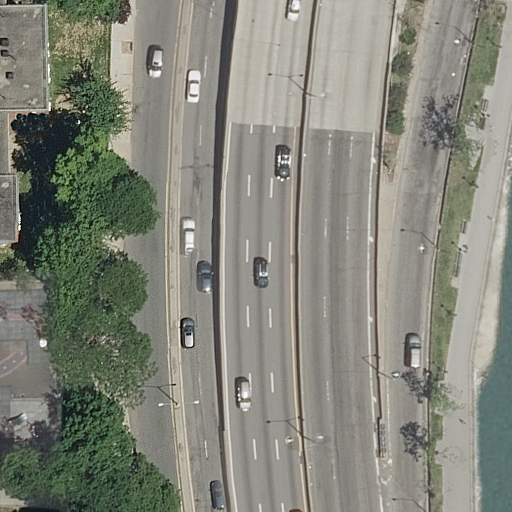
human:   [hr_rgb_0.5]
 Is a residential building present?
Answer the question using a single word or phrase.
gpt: yes

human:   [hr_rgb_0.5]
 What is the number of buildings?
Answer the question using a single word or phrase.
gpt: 1

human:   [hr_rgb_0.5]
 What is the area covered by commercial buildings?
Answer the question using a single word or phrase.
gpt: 0m2

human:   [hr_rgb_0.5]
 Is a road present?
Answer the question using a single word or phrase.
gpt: yes

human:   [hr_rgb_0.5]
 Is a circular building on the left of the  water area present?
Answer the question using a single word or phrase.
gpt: no

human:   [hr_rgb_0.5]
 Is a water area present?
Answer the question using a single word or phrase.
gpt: yes

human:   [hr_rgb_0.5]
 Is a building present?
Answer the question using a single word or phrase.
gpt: yes

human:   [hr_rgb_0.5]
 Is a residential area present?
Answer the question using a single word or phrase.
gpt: yes

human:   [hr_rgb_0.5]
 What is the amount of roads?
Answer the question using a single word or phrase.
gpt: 7

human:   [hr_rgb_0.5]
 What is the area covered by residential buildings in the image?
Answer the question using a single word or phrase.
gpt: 694m2

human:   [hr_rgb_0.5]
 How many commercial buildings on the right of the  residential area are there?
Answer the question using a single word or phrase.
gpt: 0

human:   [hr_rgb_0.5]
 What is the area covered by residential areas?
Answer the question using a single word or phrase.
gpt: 9203m2

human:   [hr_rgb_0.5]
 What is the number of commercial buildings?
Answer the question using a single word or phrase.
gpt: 0

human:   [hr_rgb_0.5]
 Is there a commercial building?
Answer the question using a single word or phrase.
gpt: no

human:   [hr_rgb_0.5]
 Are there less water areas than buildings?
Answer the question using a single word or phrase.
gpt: no

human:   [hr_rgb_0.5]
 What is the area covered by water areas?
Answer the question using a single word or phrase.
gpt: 193m2

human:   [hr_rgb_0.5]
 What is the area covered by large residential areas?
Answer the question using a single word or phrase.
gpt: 9203m2

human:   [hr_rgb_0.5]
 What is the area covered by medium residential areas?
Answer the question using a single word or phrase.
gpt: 0m2

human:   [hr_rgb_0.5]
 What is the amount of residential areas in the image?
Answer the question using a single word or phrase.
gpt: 1

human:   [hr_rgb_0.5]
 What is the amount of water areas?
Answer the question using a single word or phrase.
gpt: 1

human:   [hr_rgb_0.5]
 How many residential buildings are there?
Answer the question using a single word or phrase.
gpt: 1

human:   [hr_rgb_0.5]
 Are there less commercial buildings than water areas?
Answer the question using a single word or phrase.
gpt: yes

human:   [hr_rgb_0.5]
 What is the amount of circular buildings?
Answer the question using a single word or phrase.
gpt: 0

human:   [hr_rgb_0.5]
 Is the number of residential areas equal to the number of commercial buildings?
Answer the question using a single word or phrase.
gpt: no

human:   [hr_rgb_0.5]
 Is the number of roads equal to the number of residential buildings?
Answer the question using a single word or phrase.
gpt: no

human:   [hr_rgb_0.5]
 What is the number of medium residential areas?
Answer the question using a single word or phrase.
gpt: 0

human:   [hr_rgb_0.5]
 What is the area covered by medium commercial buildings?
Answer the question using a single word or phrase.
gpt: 0m2

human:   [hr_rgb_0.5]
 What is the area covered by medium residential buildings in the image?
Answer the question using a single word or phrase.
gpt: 0m2

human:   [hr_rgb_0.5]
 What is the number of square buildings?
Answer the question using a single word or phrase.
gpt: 0

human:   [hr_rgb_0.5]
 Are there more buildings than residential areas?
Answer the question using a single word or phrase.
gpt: no

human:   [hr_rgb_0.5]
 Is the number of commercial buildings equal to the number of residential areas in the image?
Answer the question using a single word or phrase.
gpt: no

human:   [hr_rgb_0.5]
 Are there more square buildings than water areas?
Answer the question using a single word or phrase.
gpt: no

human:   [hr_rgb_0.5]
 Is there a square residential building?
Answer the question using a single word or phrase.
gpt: no

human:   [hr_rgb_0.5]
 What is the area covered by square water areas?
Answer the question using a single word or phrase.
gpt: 0m2

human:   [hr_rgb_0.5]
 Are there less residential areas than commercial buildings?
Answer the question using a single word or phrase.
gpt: no

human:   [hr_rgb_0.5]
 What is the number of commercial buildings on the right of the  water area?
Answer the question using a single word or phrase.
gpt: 0

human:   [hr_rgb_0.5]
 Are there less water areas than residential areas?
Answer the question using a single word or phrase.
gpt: no

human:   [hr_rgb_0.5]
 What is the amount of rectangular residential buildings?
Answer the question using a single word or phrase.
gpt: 0

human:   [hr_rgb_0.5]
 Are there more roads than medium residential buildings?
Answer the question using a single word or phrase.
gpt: yes

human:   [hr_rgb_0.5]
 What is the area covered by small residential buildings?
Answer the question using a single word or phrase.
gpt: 0m2

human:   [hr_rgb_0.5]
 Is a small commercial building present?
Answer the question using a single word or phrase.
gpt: no

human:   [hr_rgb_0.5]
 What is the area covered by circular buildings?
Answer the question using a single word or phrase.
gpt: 0m2

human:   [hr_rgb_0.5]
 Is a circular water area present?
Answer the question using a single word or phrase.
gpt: no

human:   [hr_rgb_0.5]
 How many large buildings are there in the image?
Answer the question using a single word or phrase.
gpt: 1

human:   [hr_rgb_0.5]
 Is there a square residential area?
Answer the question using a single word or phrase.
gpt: no

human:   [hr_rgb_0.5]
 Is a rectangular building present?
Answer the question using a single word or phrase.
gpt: no

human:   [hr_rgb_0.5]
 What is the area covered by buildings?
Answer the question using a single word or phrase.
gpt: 694m2

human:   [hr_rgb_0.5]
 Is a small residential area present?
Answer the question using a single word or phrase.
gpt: no

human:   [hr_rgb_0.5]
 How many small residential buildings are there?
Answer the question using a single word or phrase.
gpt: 0

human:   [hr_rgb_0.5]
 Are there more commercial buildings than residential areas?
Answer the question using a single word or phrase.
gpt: no

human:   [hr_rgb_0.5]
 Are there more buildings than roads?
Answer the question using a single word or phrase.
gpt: no

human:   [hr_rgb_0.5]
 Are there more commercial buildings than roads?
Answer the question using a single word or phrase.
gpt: no

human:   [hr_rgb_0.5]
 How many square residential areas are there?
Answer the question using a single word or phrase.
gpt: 0

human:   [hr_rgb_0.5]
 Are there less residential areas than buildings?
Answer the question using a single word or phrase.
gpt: no

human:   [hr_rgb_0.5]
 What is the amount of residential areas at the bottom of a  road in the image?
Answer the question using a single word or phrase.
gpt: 0

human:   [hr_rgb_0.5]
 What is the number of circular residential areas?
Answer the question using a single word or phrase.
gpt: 0

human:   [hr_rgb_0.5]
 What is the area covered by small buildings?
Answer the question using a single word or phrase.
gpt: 0m2

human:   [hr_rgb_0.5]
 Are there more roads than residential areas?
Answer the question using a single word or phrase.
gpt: yes

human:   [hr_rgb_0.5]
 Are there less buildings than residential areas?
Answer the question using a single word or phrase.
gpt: no

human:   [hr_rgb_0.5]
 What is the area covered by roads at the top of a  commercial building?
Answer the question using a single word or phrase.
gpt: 0m2

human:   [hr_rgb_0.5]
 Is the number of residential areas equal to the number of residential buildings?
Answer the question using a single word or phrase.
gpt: yes

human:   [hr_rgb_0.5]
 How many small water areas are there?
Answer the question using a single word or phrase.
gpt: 0

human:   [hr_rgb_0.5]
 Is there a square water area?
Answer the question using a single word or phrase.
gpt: no

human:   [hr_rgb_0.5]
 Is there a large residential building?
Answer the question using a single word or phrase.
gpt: yes